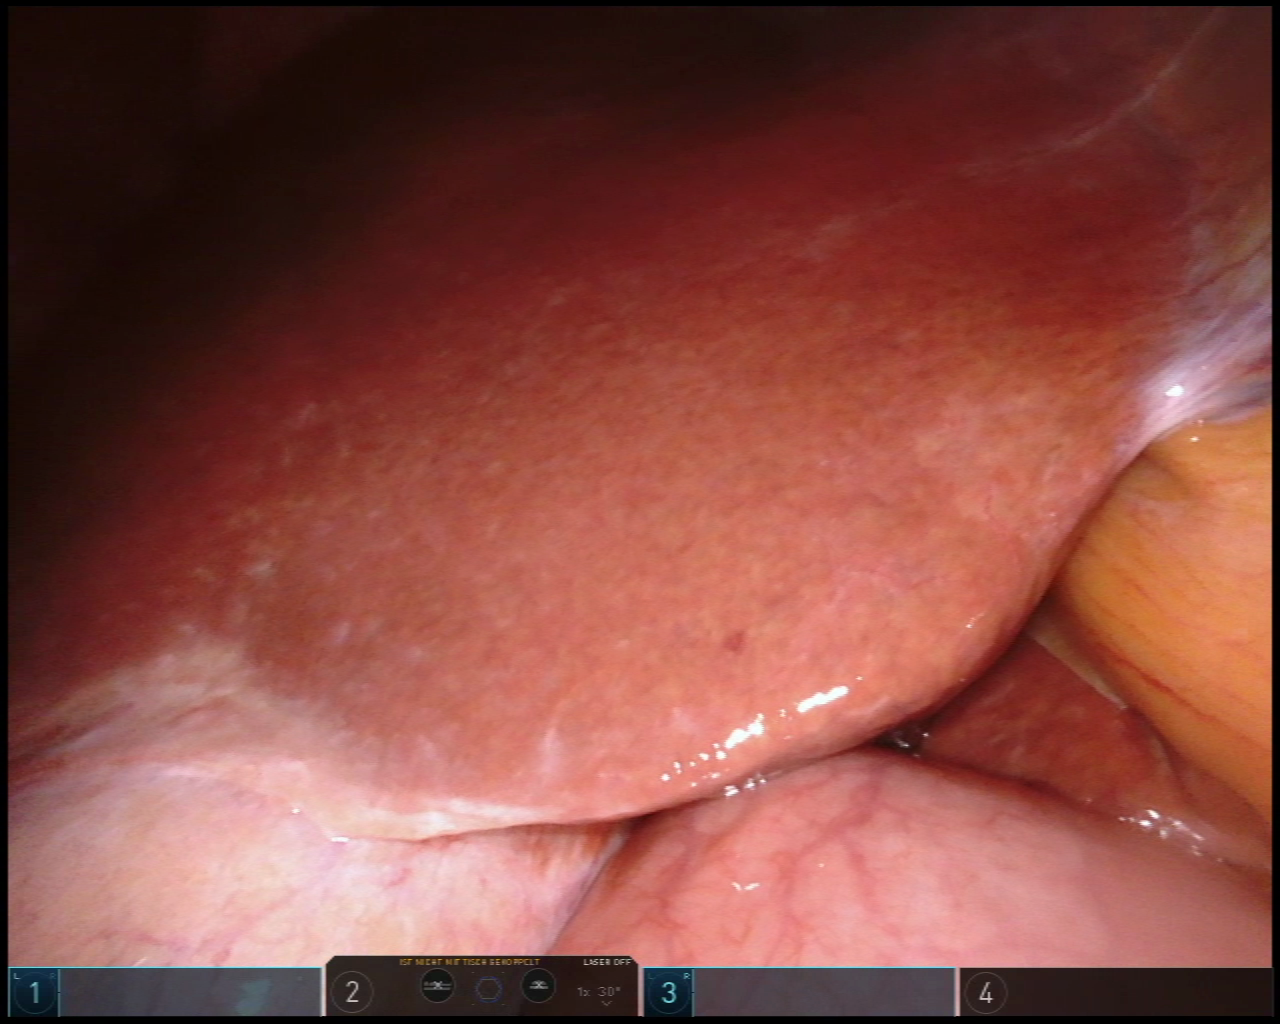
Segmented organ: liver
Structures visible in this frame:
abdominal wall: no
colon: no
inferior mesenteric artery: no
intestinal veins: no
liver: yes
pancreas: no
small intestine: no
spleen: no
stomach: yes
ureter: no
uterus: no
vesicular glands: no